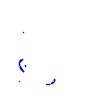
Particle: proton